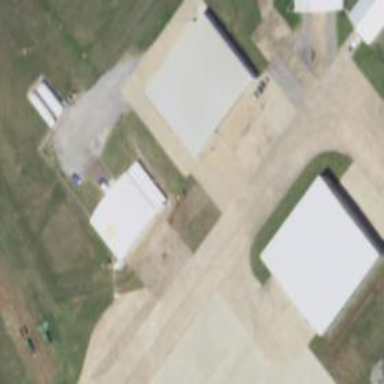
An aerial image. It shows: Hangar located at airport.